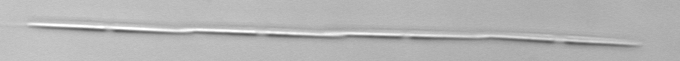
Label: Pseudo-nitzschia